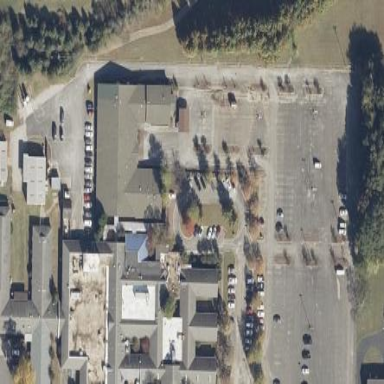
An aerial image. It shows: Healthcare clinic.